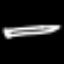
Label: pencil